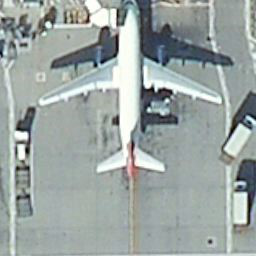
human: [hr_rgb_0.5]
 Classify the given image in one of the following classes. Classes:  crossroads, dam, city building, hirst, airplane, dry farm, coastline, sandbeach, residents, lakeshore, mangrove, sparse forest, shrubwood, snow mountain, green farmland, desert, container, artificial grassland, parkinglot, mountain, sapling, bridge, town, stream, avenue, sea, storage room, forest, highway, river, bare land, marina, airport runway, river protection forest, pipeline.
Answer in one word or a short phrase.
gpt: airplane